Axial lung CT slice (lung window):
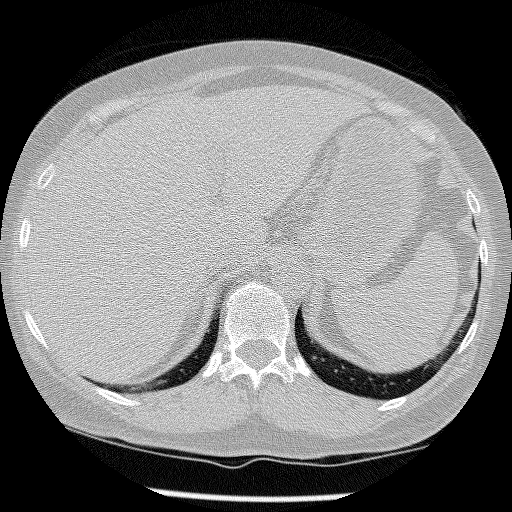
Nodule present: no